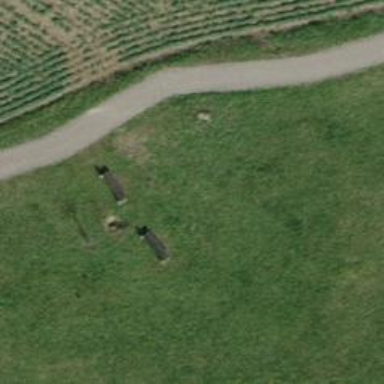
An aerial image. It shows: Bench.